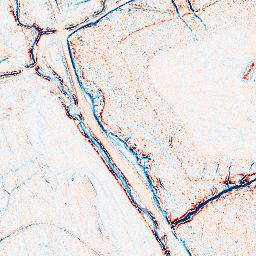
Category: edge_preserving
Decomposition family: anisotropic_diffusion
Decomposition parameters: iterations: 5
kappa: 100
gamma: 0.2
Upsampling method: quintic
Upsampling parameters: scale: 4
Upsampling scale: 4